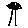
Label: tree